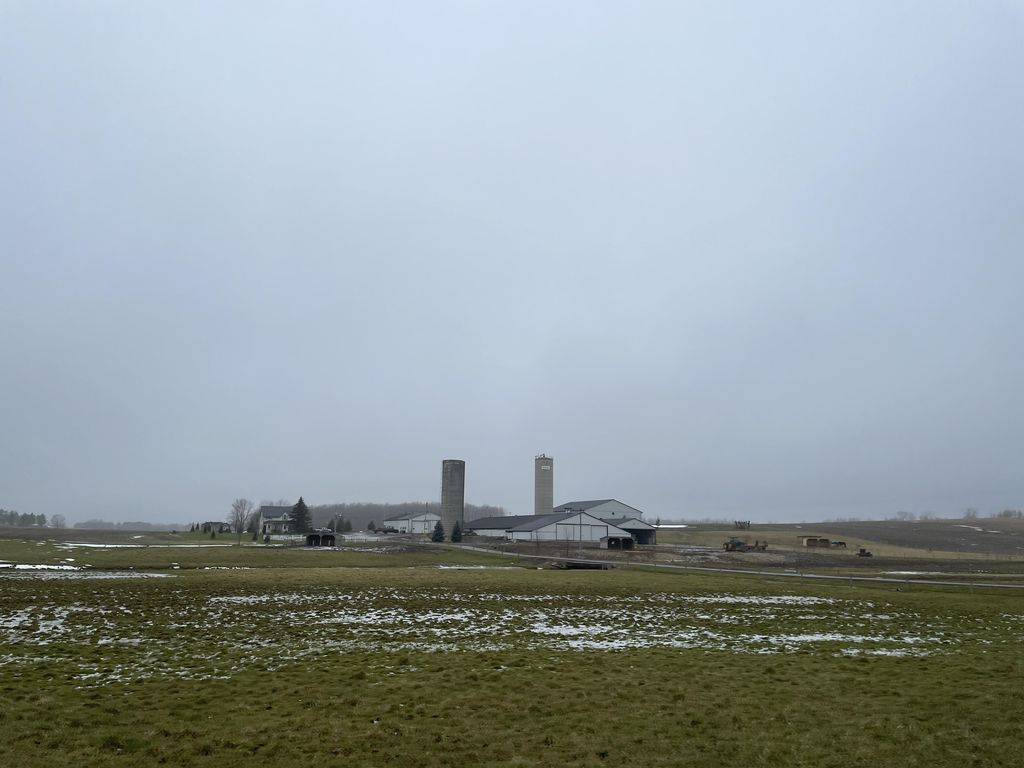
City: kitchener-waterloo